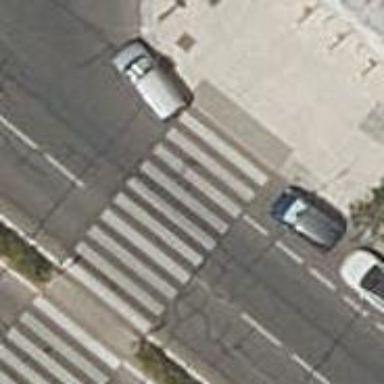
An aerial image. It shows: Unmarked crossing with zebra reference on footway.